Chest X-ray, PA view. Patient: 17 years old, sex F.
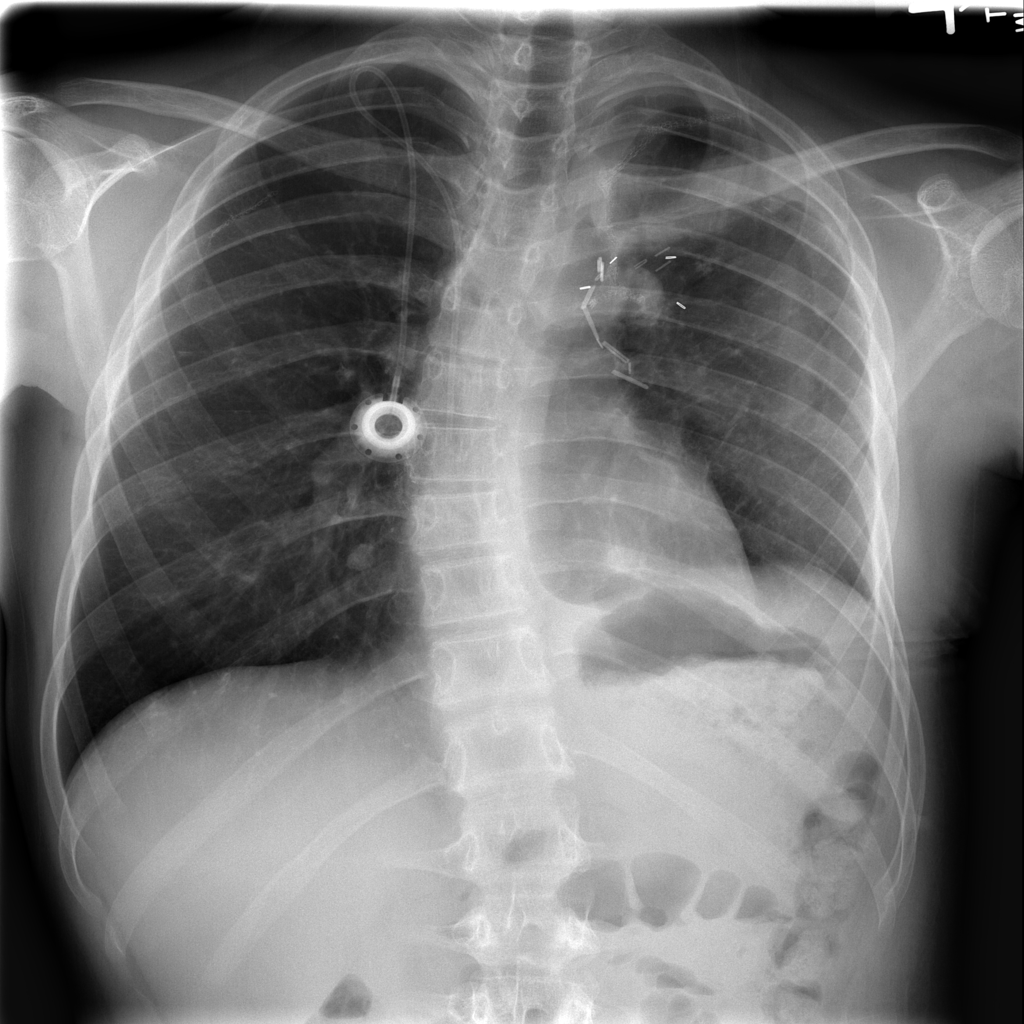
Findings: Nodule